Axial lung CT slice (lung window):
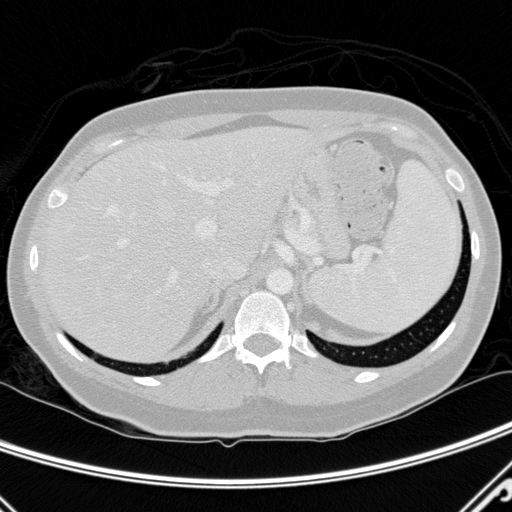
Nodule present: no